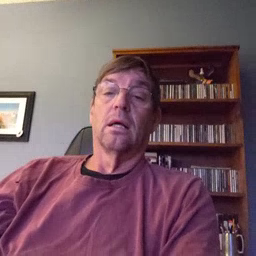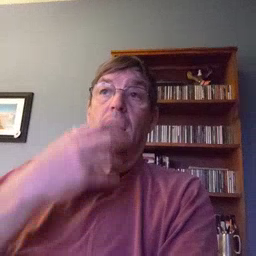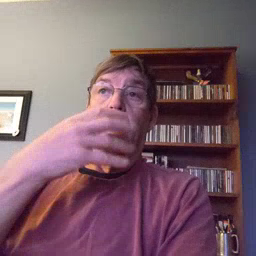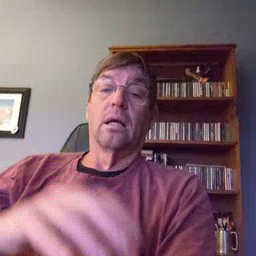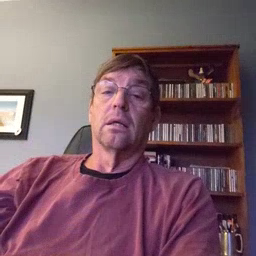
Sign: hot